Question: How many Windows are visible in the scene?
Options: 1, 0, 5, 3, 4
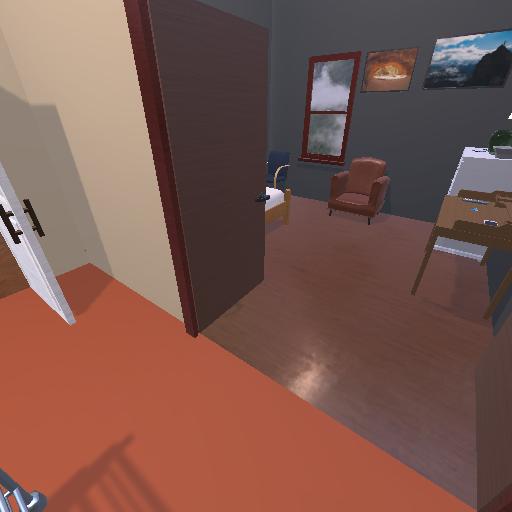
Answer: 1